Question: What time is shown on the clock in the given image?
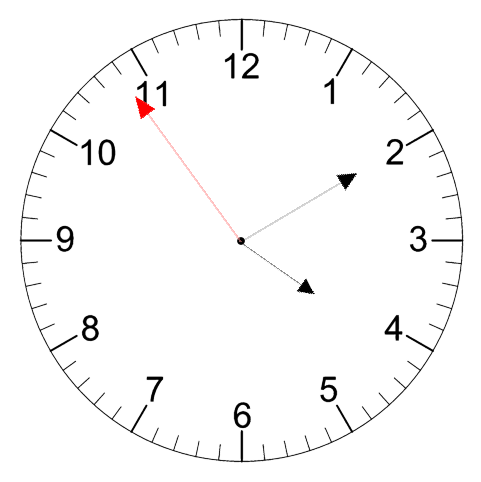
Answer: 04:09:54